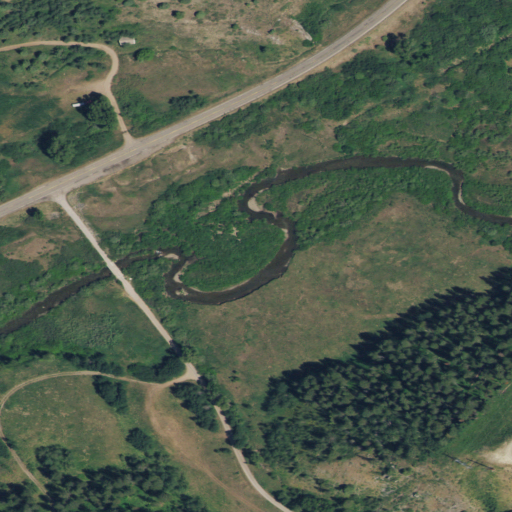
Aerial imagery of valley in Idaho named Mike Spencer Canyon containing woody wetlands, evergreen forest, open development, shrub, herbaceous wetlands, and low intensity development